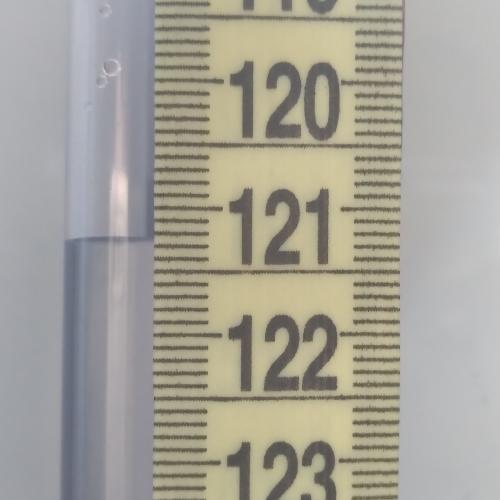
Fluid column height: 121.2 cm